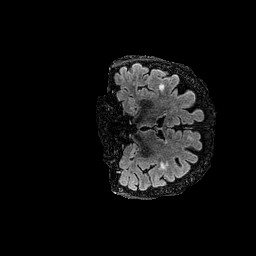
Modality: FLAIR
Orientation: coronal
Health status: ill
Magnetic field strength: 3 T